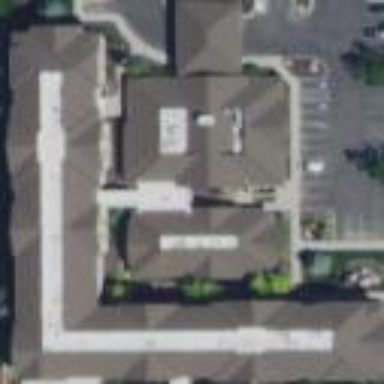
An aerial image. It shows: Hotel building.